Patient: sex F, age 75
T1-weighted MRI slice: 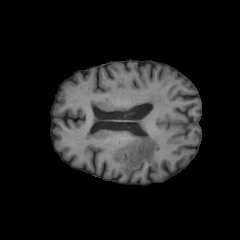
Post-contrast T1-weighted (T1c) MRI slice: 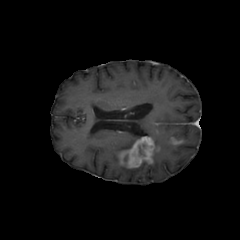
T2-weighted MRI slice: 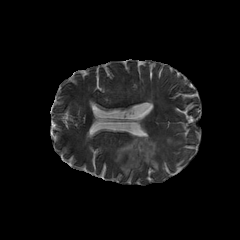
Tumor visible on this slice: yes
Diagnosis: Glioblastoma, IDH-wildtype
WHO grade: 4